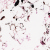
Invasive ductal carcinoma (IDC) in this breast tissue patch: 0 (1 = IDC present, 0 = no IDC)